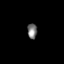
Tissue: skin
Cell type: Epithelial cells
Senescence score: 0.7302
Nuclear area (px): 144
Mean DAPI intensity: 122.5625